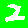
Digit: 2